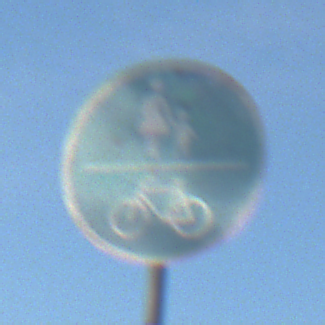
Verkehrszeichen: GemeinsamerGehUndRadweg
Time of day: MorningAfternoon
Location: Outdoor (Nature)
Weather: PartlyCloudy
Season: NotSpecified
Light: Natural